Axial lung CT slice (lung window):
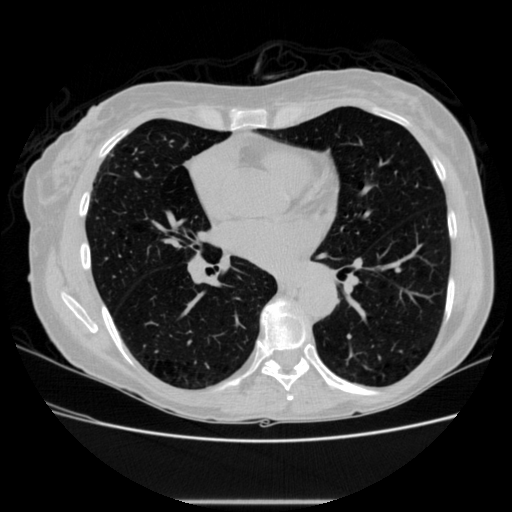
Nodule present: no